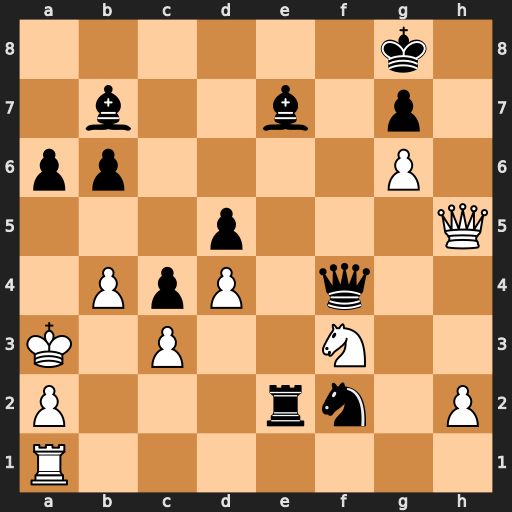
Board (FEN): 6k1/1b2b1p1/pp4P1/3p3Q/1PpP1q2/K1P2N2/P3rn1P/R7
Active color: w
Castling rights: -
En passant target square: -
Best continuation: Qh7+ Kf8 Qh8#